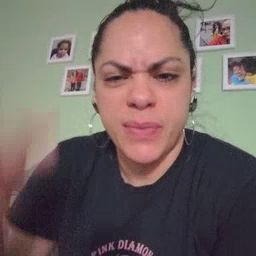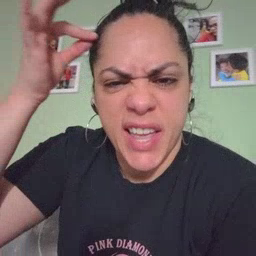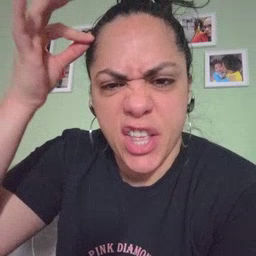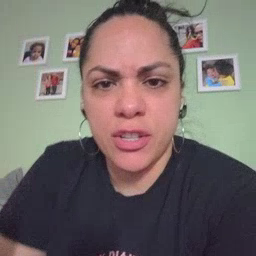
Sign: hair